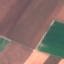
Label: AnnualCrop